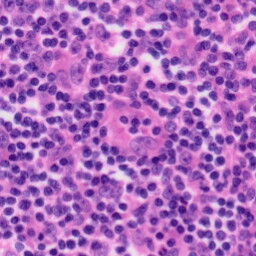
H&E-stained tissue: Tonsil